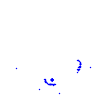
Particle: proton